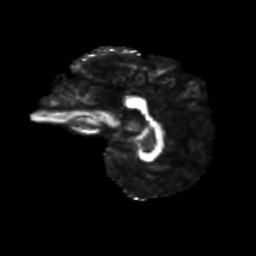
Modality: FA
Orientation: sagittal
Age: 51
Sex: female
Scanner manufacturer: siemens
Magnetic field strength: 3 T
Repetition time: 8.6 s
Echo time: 0.095 s